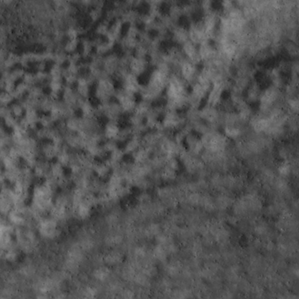
Label: non_frost